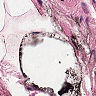
Metastatic tissue present: no